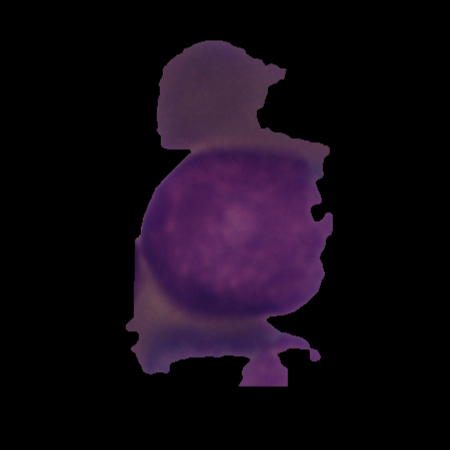
Label: cancer